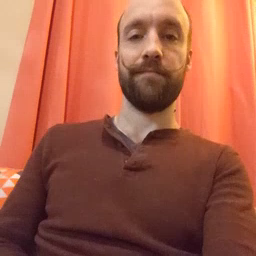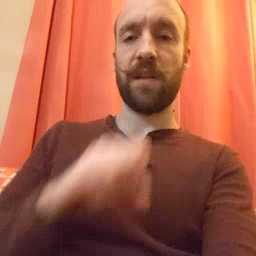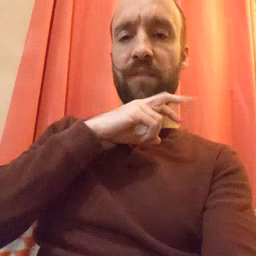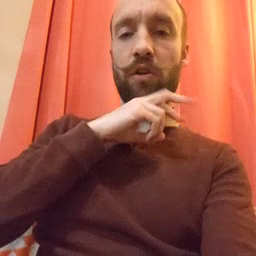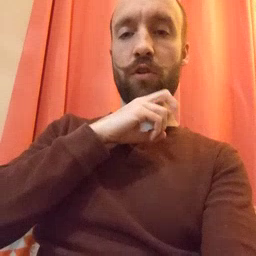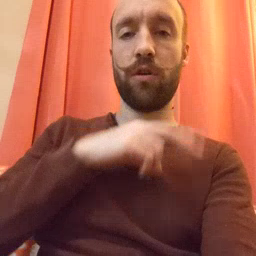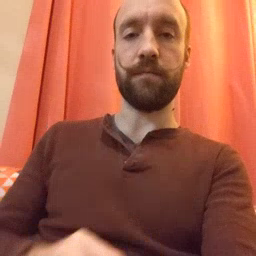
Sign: frog